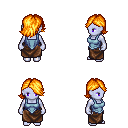
a pixel art fantasy rpg character, female body template, dark elf, purple skin, blue vest, robe skirt, light blonde swoop hairstyle, four views (front, back, left, right), 2x2 character sprite sheet, small pixel art, hard edges, no anti-aliasing